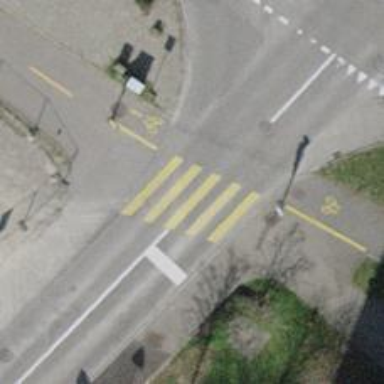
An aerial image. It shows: Crossing equipped with traffic signals. It is zebra crossing.